Breast ultrasound image
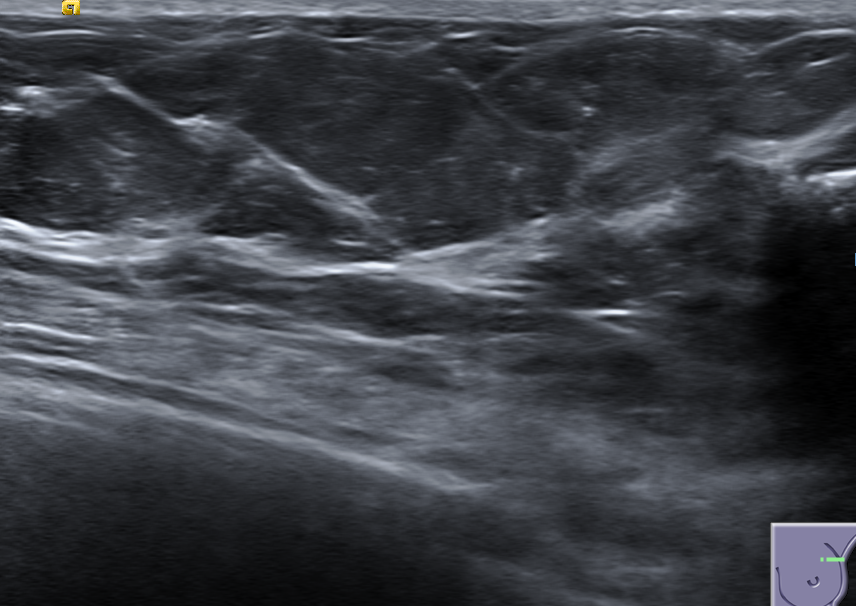
Diagnosis: normal